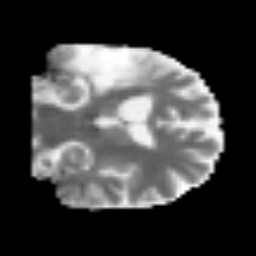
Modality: MD
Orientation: coronal
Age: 47
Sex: male
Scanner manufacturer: siemens
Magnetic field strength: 3 T
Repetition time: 3.2 s
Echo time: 0.081 s